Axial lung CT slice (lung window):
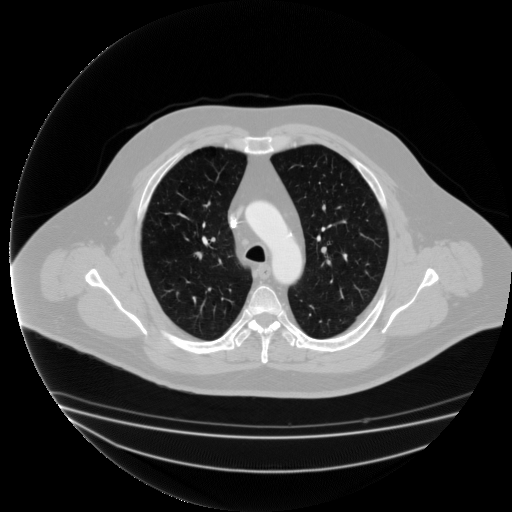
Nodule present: no